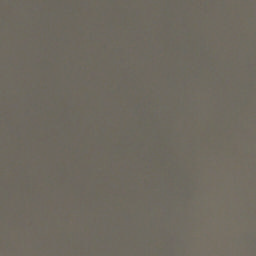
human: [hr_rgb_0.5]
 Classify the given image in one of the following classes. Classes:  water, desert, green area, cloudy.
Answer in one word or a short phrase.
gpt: cloudy